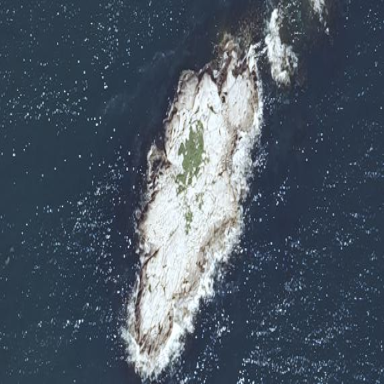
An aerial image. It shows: Island with natural coastline.